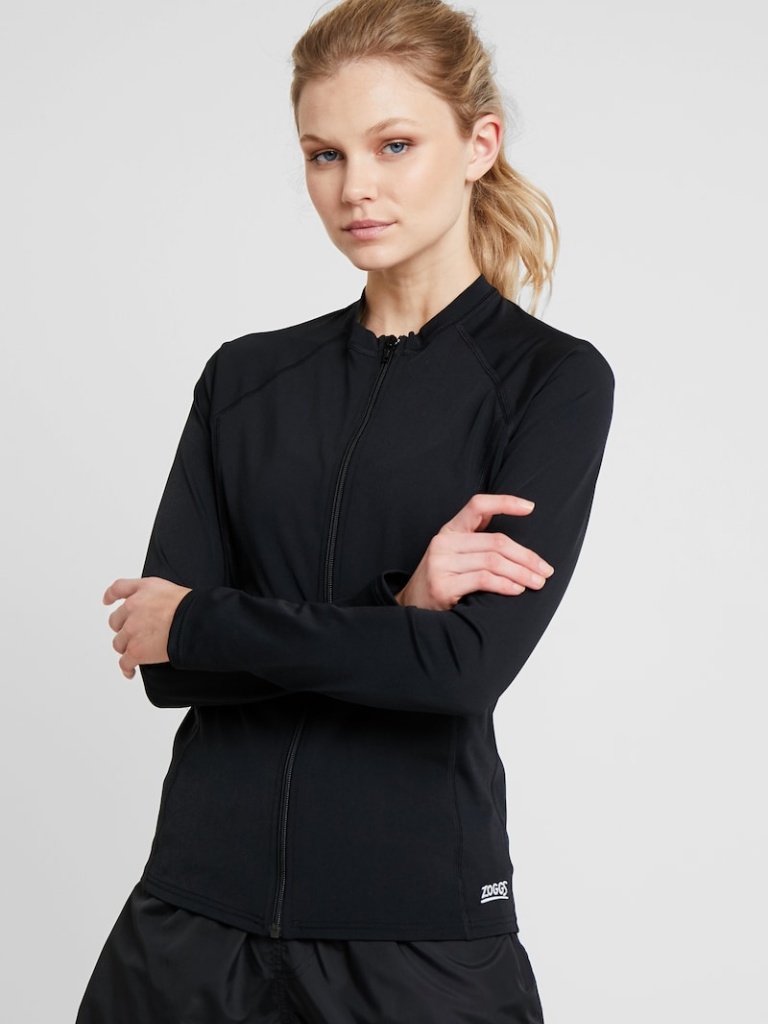
polyester tight a long-sleeved with the sleeves down hip length Untucked crew jacket